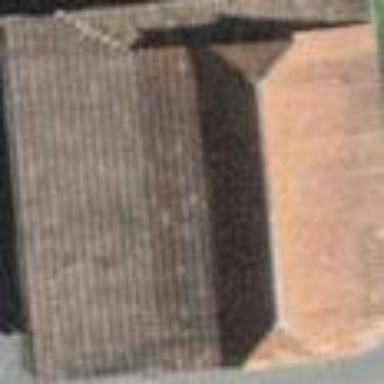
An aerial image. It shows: Barn.